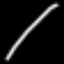
Label: line